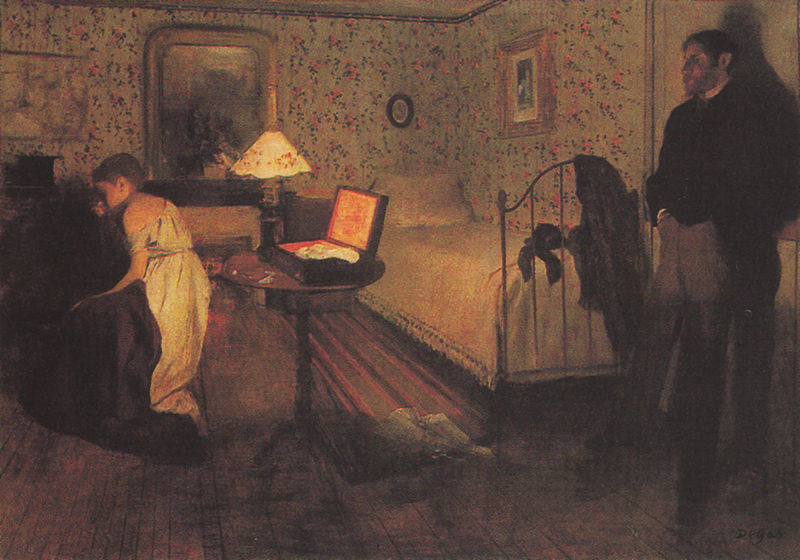
Titel: Intérieur
Künstler: Edgar Degas
Standort: Philadelphia (Pennsylvania)
Institution: Philadelphia Museum of Art
Schlagwörter: blau, dunkel, gemälde, mann, nackt, schatten, weiß, gelb, grün, mädchen, sitzen, blume, blumen, braun, degas, fenster, frau, hell, holz, kleid, kleider, lampe, licht, nacht, raum, rücken, schwarz, stuhl, tisch, tür, zimmer, ölbild, rot, muster, teppich, anzug, bart, hemd, hose, jacke, wand, böse, kleidung, kragen, rahmen, stehen, trauer, bild, innenraum, schauen, signatur, spiegel, öl, boden, interieur, mantel, sessel, decke, familie, kind, mutter, nachthemd, paar, vater, elektrisches licht, prostituierte, schulter, genre, kamin, schürze, bilder, kuss, düster, parkett, russland, dielen, lehnen, kissen, tapete, diele, holzboden, tischlampe, bett, schlafzimmer, tischchen, bettgestell, junge, weste, abgewandt, blumenmuster, medaillon, abschied, weinen, gefahr, streit, leinwand, dielenboden, gebet, blumentapete, liebespaar, bedrohung, bettlaken, knieend, taschen, anlehnen, auszug, schlagen, gedrechselt, koffer, rahemn, trösten, eisengitter, bils, mustertapete, intim, spiegeö, blümchentapete, packen, eisenbett, weiuss, #bett, kssen, pl, bett teppich